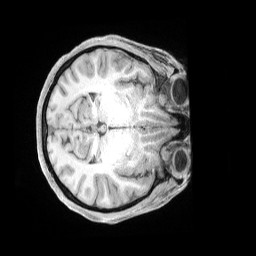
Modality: T1w
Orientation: axial
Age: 36
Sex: female
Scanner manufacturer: siemens
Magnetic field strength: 3 T
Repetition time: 2 s
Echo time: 0.00211 s